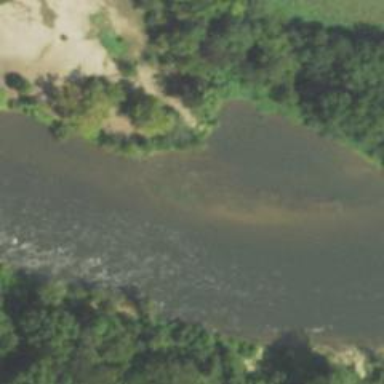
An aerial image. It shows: Beautiful river scene.